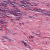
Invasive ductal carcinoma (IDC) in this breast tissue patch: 1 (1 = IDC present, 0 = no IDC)